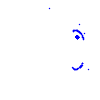
Particle: proton